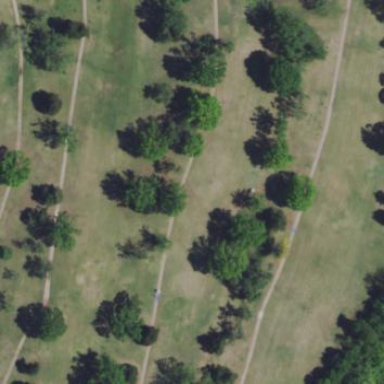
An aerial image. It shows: Grassy area designated as golf fairway.